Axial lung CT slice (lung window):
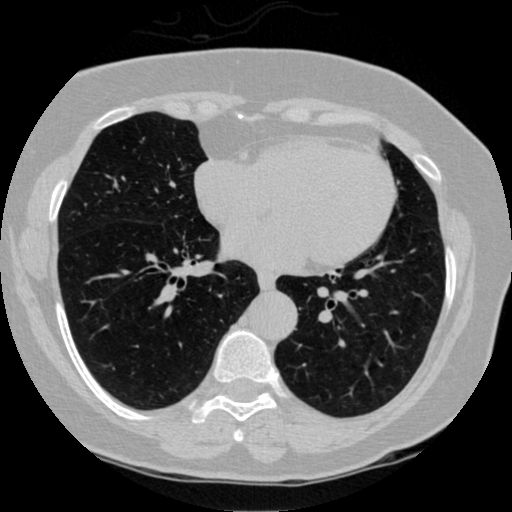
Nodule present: no